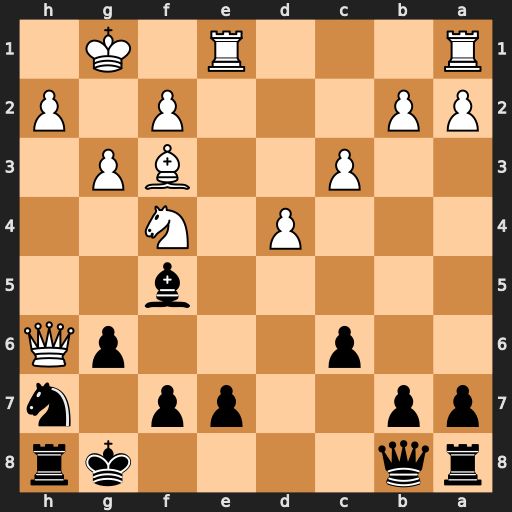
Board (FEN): rq4kr/pp2pp1n/2p3pQ/5b2/3P1N2/2P2BP1/PP3P1P/R3R1K1
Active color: b
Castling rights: -
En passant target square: -
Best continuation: Nf8 Qg5 f6 Qxf5 gxf5